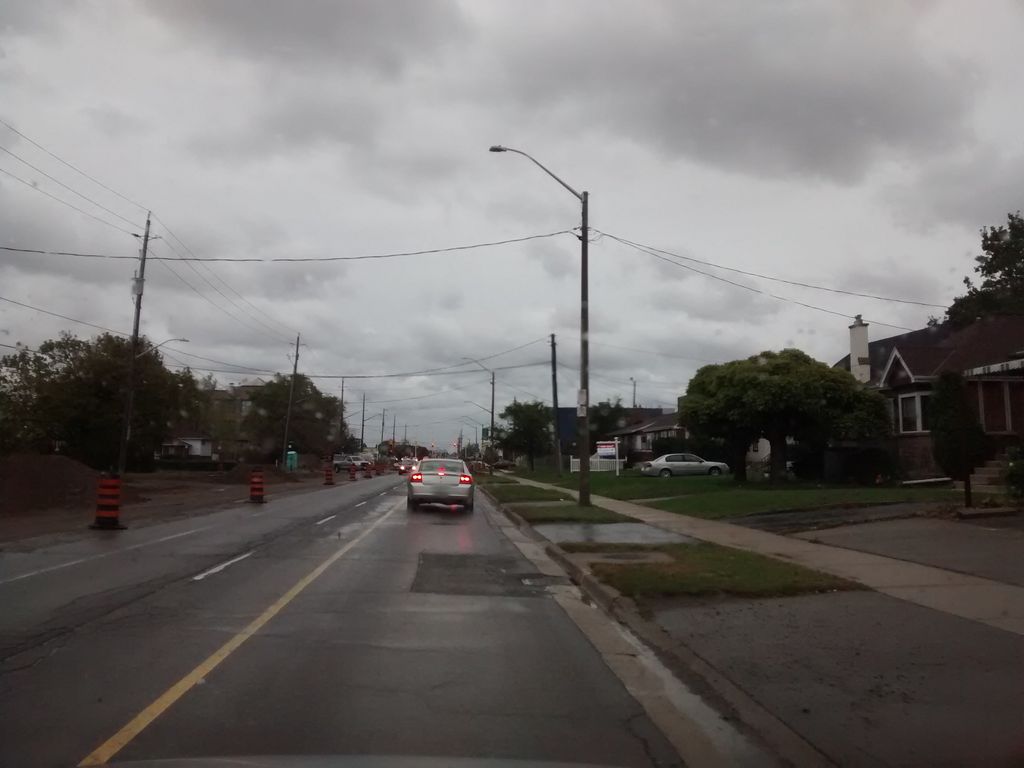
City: hamilton